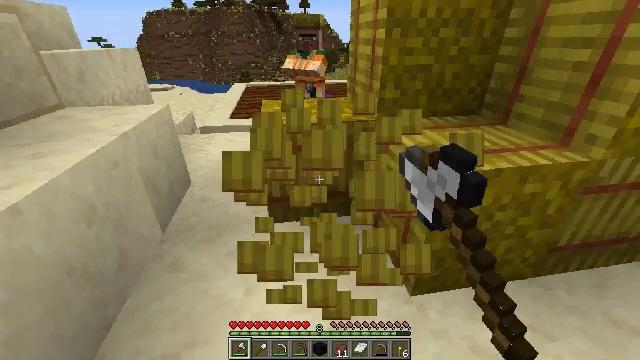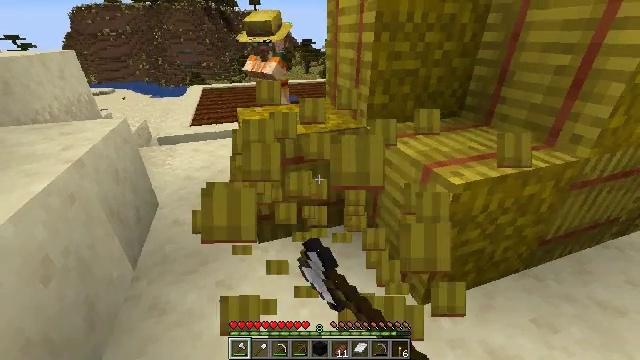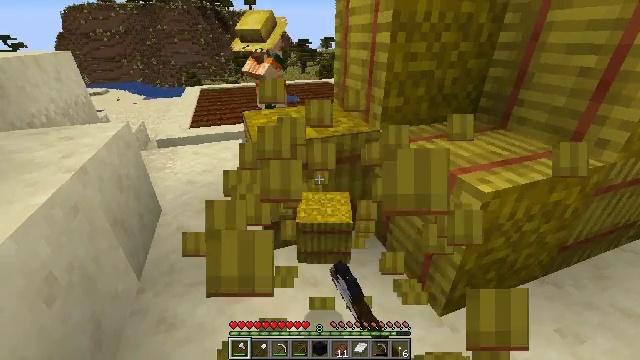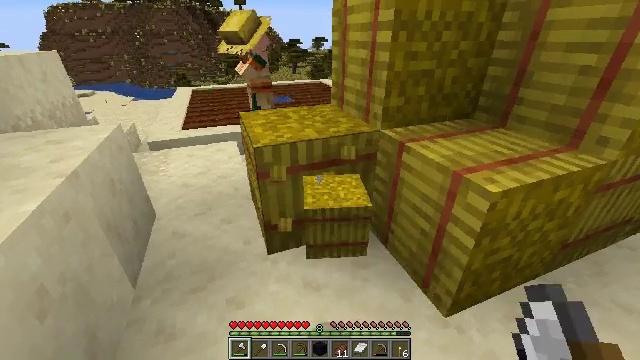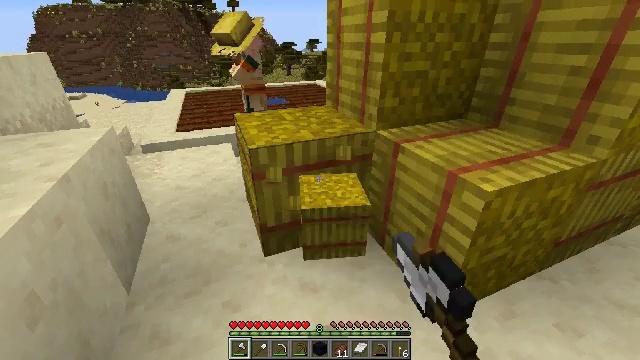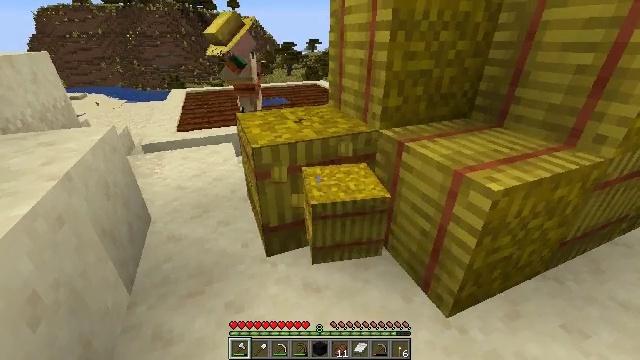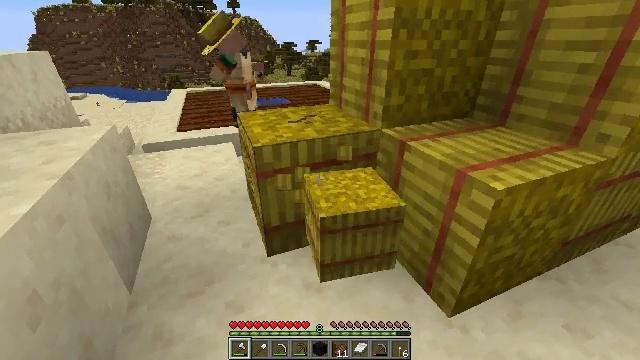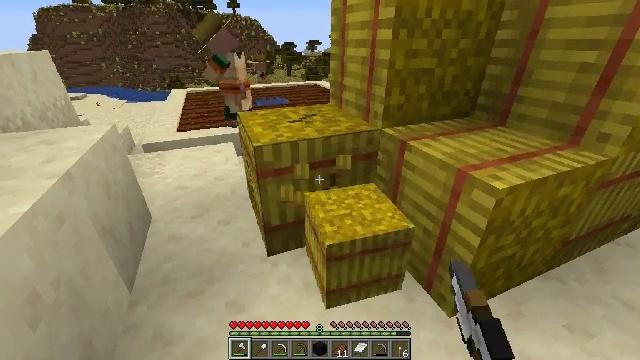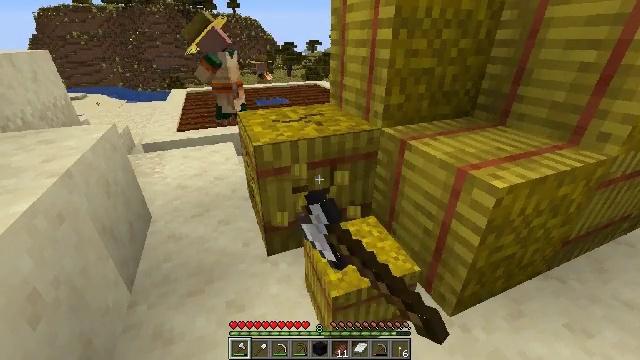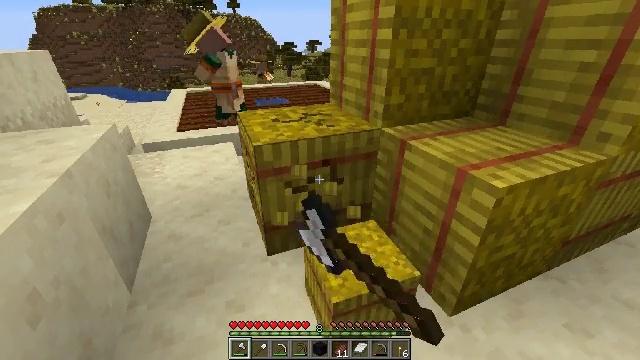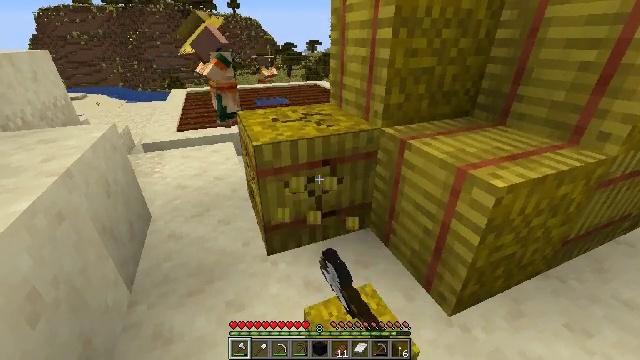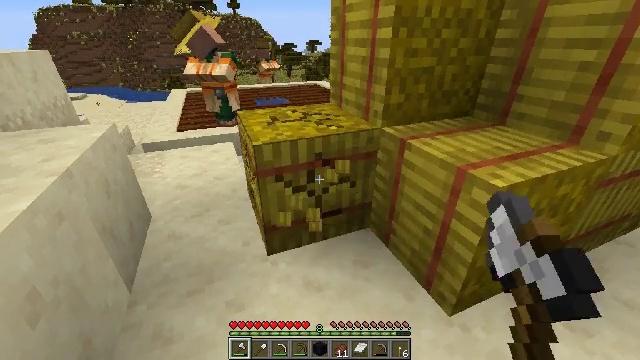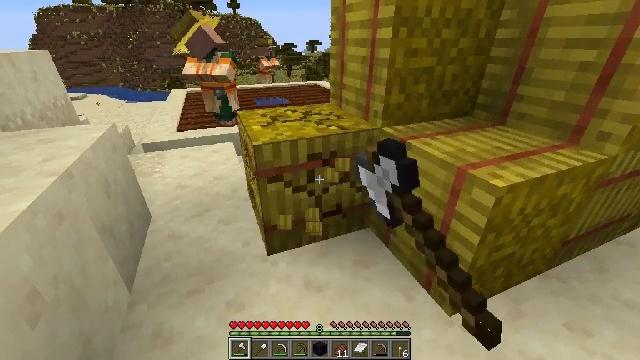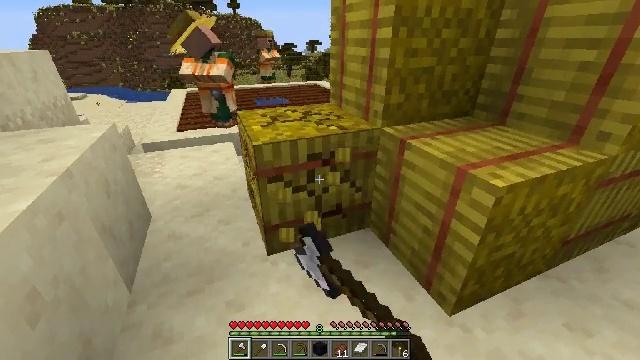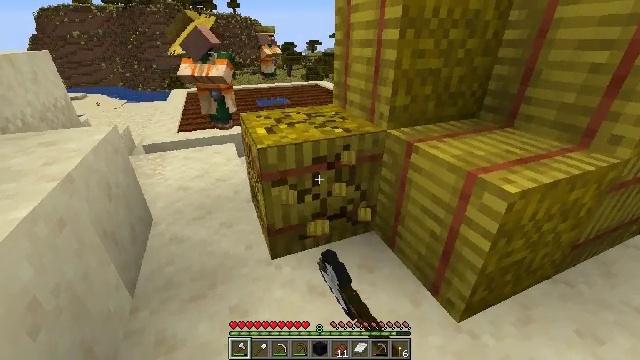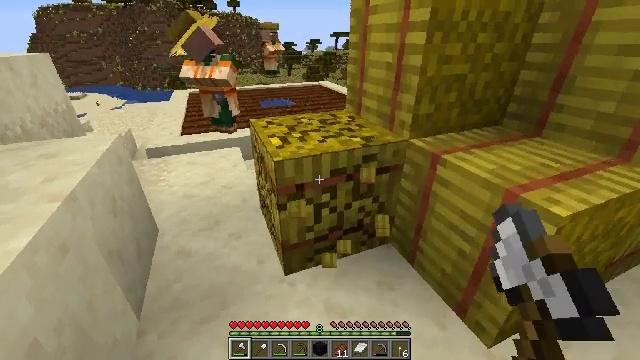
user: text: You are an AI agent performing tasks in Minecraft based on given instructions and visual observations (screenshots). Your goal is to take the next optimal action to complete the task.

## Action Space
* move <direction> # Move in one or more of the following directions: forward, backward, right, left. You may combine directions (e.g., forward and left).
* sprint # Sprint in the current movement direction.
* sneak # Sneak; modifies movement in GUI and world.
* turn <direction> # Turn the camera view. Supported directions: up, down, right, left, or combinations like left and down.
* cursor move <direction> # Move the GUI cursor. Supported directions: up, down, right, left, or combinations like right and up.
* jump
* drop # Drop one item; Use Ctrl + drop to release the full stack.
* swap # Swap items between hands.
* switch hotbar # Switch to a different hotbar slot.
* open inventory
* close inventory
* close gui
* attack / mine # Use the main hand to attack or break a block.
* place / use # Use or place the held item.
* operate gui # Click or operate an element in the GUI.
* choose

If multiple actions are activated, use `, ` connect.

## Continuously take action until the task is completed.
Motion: motion action
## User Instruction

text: Attack the hay block to get hay.
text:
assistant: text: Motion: move forward and move left, turn right, attack / mine
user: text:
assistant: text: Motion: attack / mine
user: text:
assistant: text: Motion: turn right, attack / mine
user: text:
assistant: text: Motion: turn right, attack / mine
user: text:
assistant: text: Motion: attack / mine
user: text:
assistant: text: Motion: attack / mine
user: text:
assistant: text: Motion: attack / mine
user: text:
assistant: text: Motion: attack / mine
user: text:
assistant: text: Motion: attack / mine
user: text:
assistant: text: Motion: attack / mine
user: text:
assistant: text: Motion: attack / mine
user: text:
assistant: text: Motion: attack / mine
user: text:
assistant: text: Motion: attack / mine
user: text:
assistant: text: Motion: move forward and move left, attack / mine
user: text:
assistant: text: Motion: move forward and move left, attack / mine
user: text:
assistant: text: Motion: move forward and move left, attack / mine
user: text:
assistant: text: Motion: move forward and move left, turn right, attack / mine
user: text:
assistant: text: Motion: move forward and move left, turn right and up, attack / mine
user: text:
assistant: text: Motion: move forward and move left, turn right and up, attack / mine
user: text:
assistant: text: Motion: move forward and move left, turn right and up, attack / mine
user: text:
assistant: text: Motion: move forward and move left, turn right and up, attack / mine
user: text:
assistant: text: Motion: move forward and move left, turn right and up, attack / mine
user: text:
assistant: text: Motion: attack / mine
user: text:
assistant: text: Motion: attack / mine
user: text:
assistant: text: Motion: attack / mine
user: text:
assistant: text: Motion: attack / mine
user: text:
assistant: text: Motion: attack / mine
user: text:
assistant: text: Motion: attack / mine
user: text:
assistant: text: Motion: turn right, attack / mine
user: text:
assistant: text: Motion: turn right, attack / mine